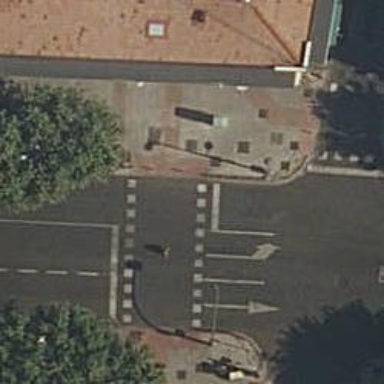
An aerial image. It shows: Road crossing with traffic signals.